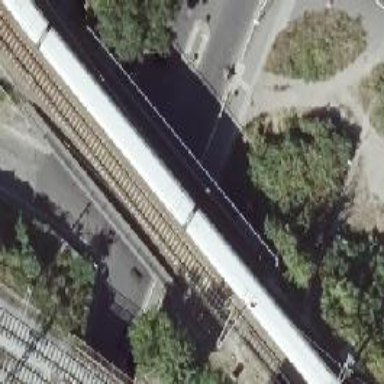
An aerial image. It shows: Bridge with electrified railway tracks featuring contact line.